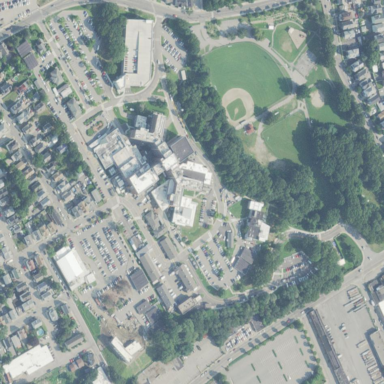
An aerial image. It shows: Hospital.